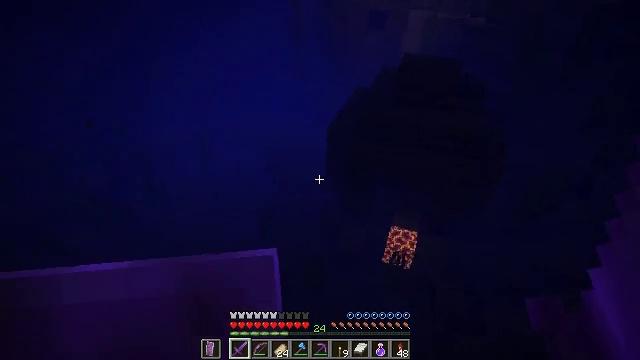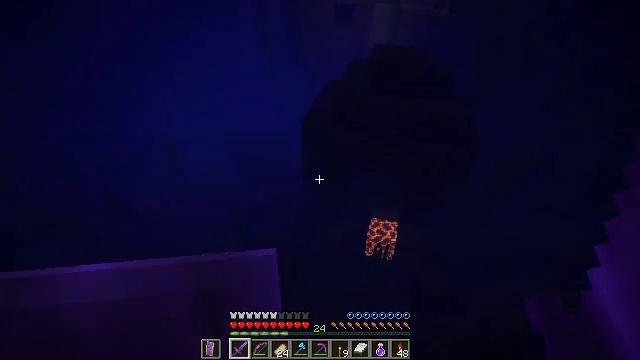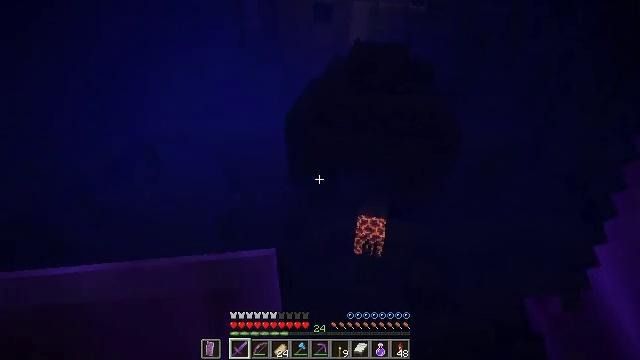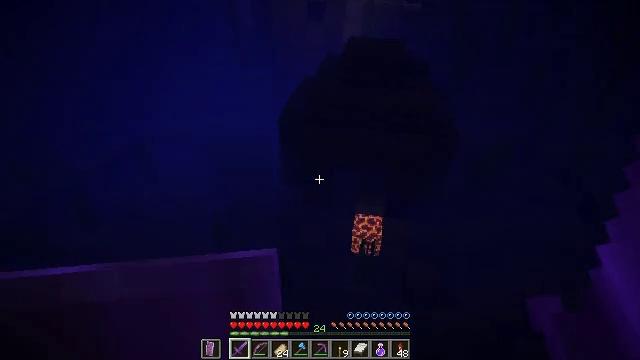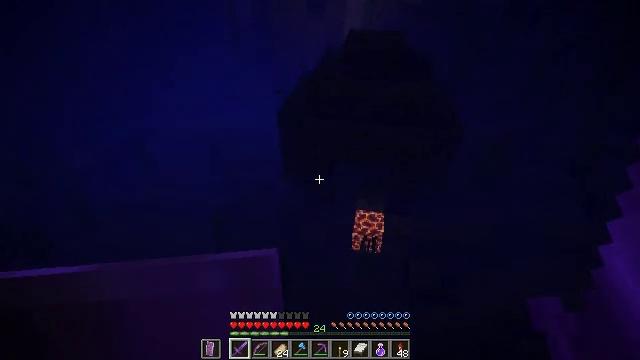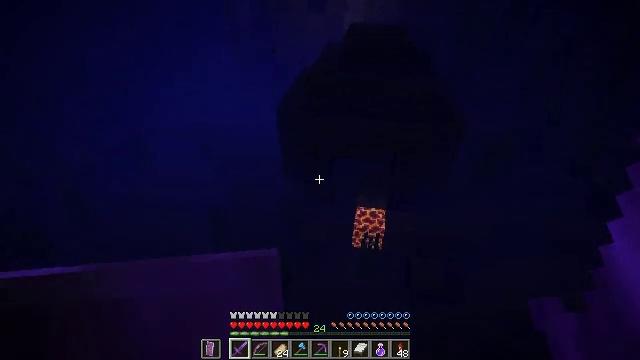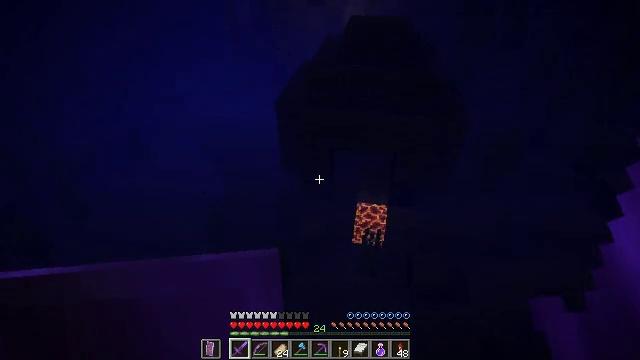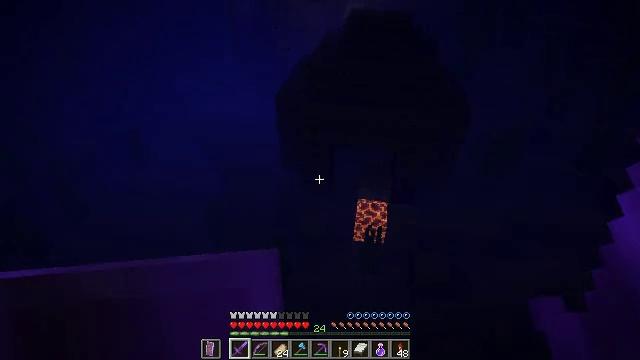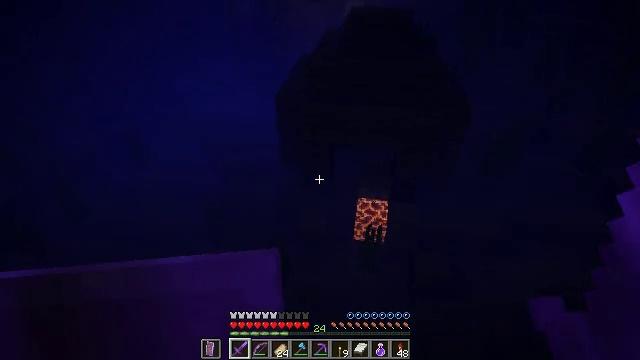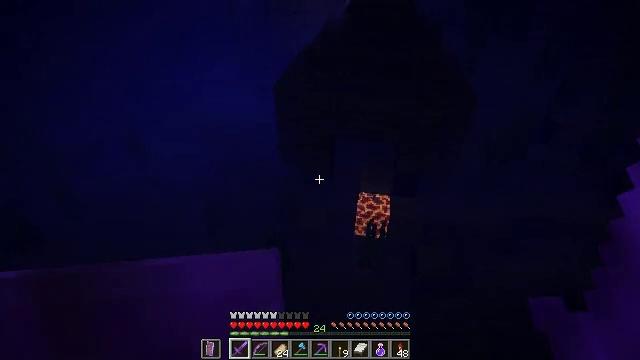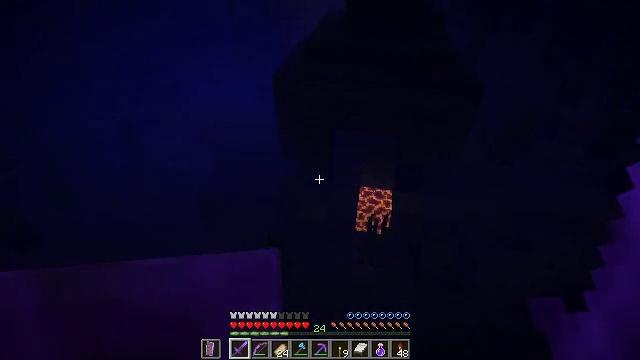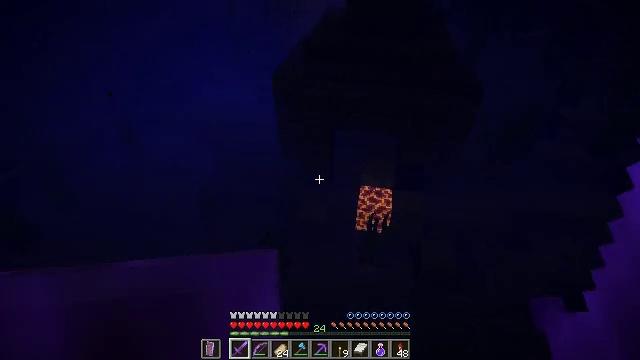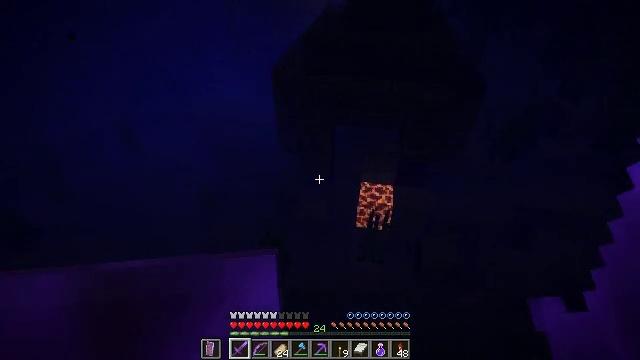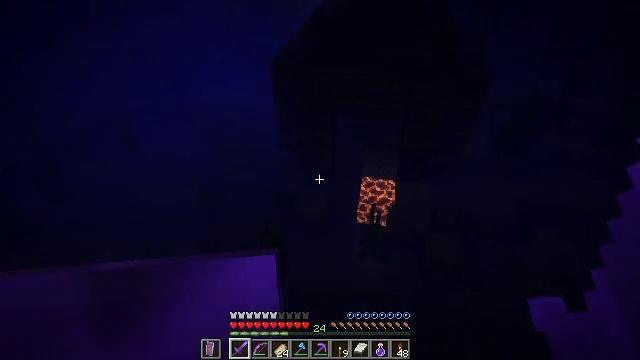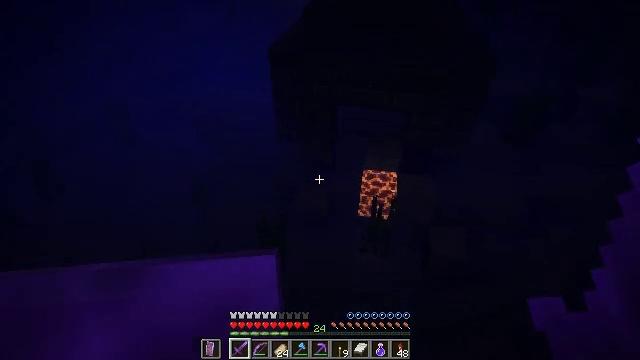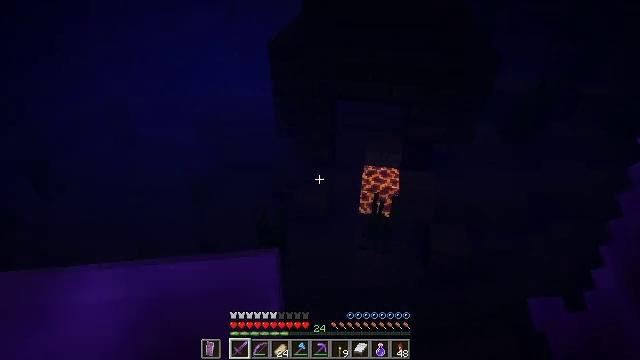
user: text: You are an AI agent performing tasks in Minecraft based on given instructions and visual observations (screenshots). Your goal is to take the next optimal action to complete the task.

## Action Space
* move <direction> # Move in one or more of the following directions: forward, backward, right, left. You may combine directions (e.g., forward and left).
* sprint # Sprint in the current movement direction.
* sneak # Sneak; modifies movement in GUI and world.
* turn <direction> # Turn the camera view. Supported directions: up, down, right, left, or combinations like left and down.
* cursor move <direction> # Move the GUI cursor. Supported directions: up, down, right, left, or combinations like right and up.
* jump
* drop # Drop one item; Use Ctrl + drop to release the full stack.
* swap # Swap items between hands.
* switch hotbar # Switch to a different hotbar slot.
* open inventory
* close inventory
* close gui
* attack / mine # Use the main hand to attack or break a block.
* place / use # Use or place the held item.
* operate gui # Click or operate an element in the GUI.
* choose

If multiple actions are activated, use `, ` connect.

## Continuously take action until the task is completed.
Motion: motion action
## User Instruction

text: Remove stone brick stairs from the inventory.
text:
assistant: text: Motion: move forward, sneak, turn right
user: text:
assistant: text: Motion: move forward, sneak, turn right
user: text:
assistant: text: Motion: move forward, sneak, turn right
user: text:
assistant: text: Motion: move forward, sneak
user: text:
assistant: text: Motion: move forward, sneak
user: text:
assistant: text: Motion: move forward, sneak
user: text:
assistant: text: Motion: move forward, sneak
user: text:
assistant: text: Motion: move forward, sneak
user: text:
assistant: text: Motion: move forward, sneak
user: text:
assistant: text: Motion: move forward, sneak
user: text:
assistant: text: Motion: move forward, sneak
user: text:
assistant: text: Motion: move forward, sneak
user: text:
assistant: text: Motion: move forward, sneak
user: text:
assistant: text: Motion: move forward, sneak
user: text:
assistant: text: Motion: move forward, sneak
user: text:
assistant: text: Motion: move forward
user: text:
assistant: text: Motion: move forward
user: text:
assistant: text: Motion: move forward
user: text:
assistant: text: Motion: move forward
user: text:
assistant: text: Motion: move forward
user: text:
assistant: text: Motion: move forward, turn up
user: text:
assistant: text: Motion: move forward
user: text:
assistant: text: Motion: move forward
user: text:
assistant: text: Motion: move forward
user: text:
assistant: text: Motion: move forward
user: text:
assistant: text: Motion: move forward, turn right
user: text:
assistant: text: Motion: move forward, turn right
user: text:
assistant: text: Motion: move forward, turn right
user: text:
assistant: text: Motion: move forward
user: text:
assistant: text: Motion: move forward